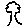
Label: tree